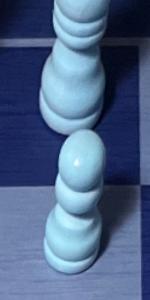
Label: Pawn_White